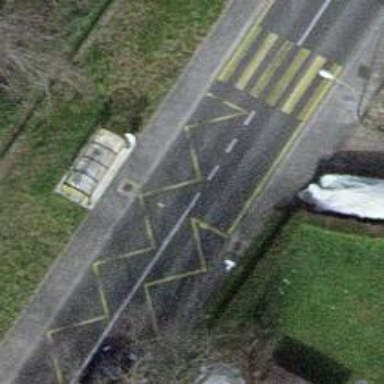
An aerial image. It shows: Asphalt sidewalk leading to bus stop. The bus stop features platform for public transport.